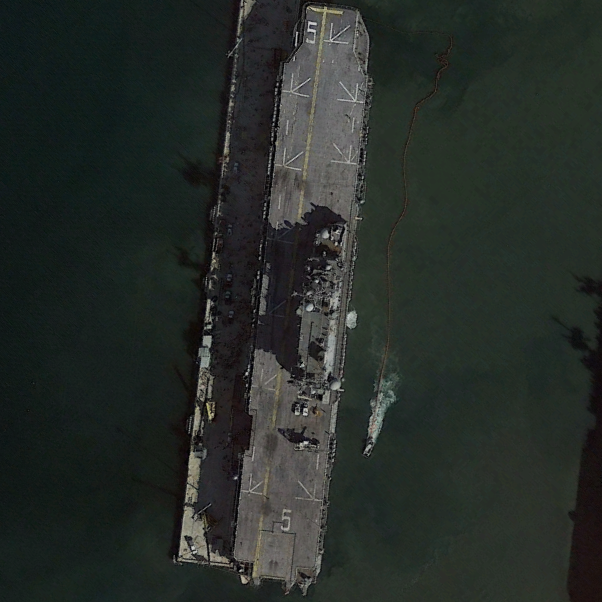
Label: assault